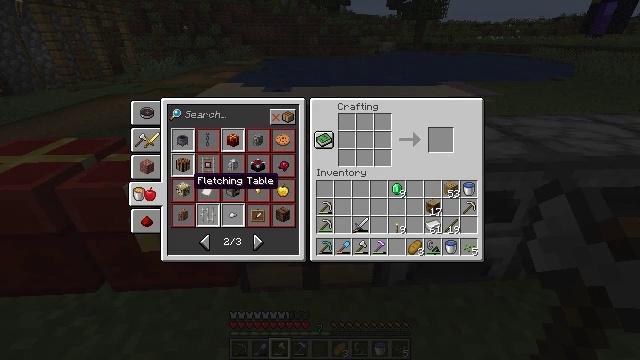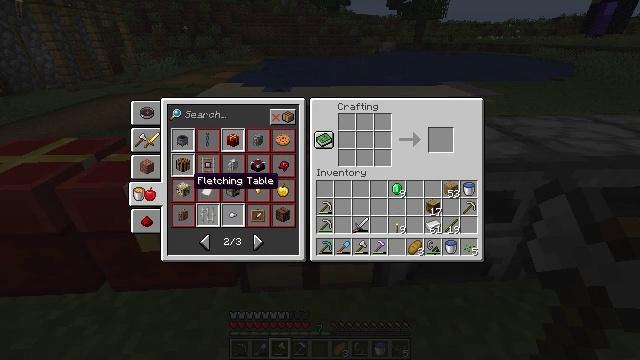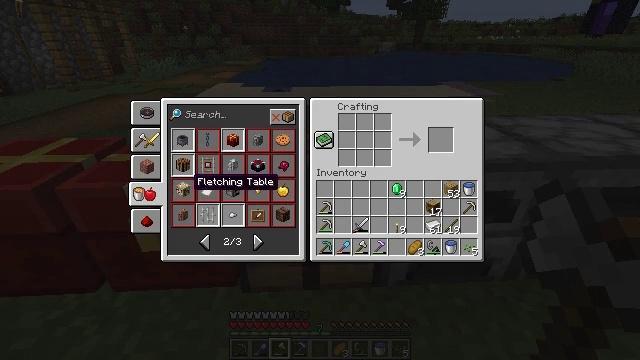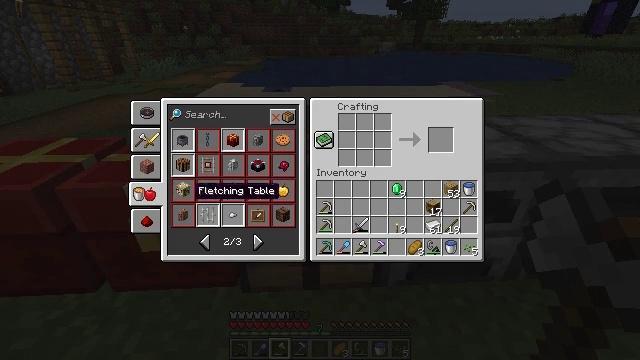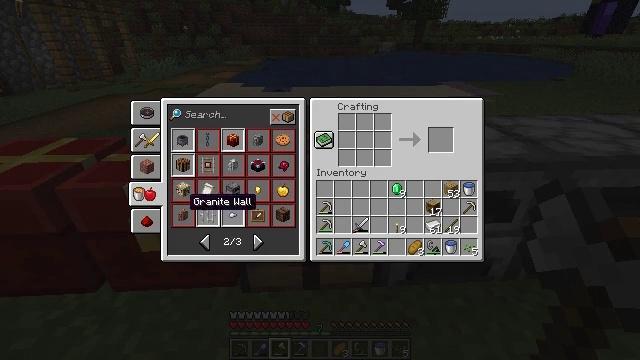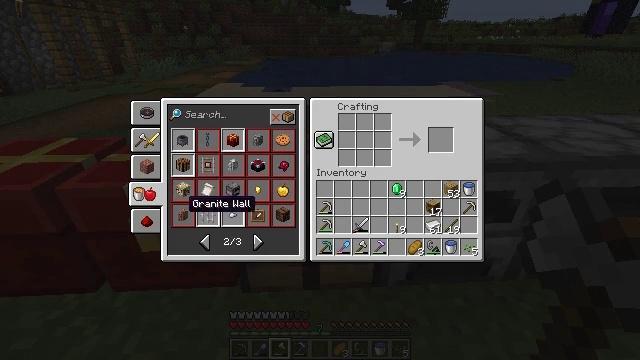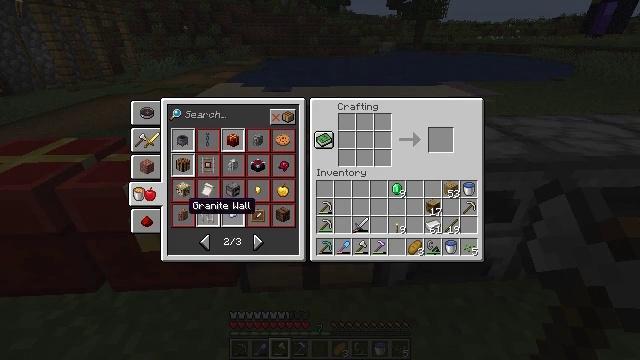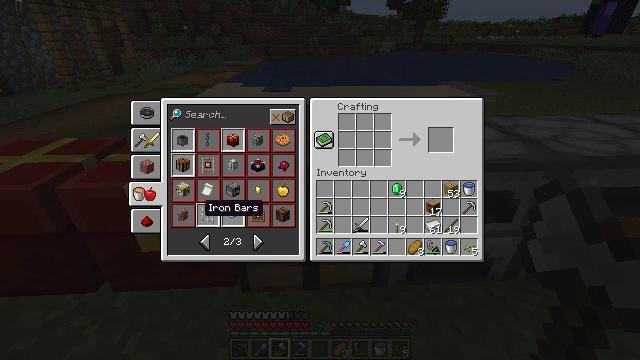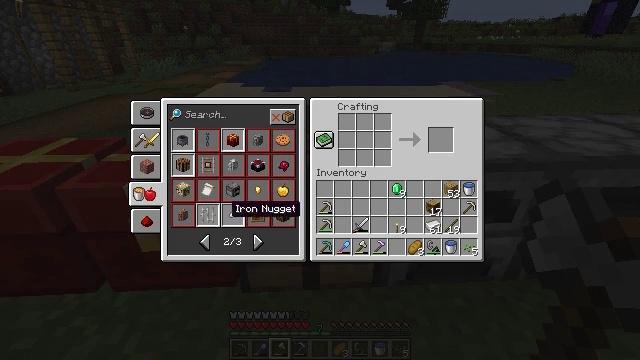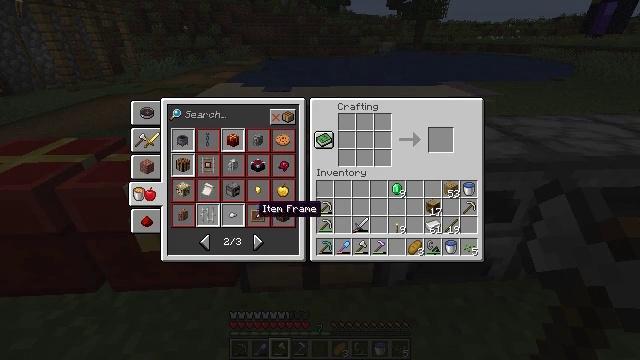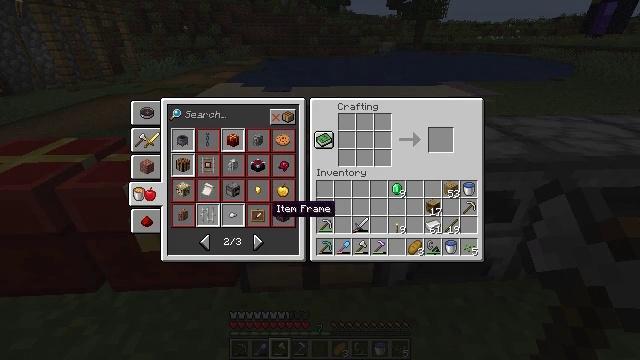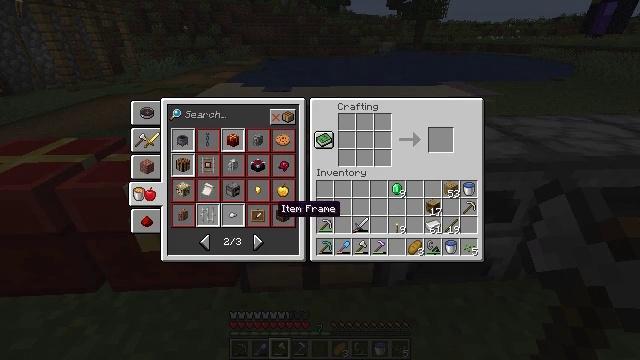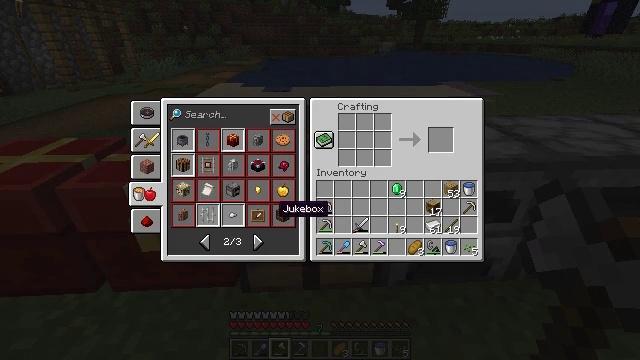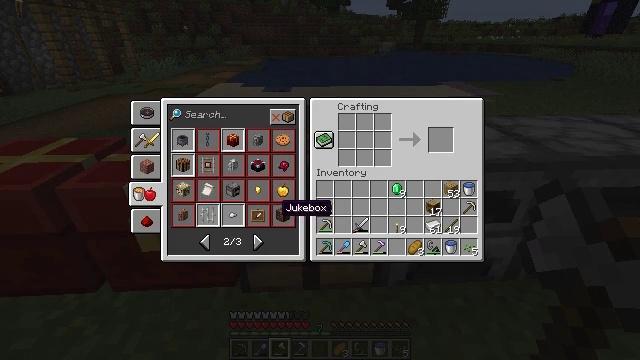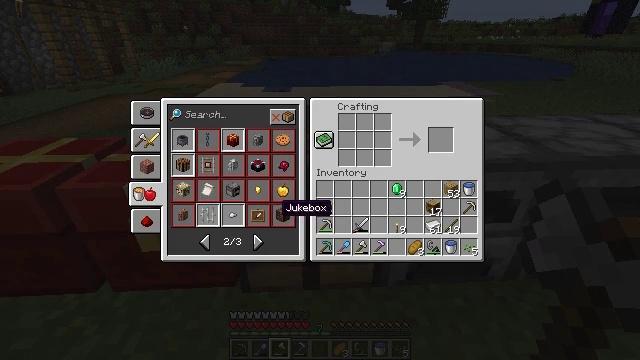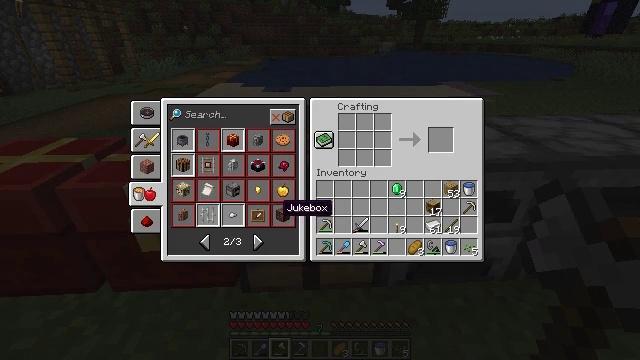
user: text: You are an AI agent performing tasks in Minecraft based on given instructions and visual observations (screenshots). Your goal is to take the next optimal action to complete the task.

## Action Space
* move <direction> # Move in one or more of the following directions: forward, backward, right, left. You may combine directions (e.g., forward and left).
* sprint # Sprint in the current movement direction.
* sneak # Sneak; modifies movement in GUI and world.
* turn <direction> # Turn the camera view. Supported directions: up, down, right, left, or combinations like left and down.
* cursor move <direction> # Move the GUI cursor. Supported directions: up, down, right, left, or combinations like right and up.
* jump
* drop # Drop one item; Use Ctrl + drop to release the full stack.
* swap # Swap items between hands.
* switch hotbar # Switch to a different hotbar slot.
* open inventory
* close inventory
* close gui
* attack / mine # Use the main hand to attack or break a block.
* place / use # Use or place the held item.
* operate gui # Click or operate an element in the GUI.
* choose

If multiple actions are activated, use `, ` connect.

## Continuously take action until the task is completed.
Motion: motion action
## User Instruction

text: Get a smithing table by crafting it.
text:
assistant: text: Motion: no_op
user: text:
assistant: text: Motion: no_op
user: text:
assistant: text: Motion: cursor move down
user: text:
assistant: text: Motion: cursor move down
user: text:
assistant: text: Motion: no_op
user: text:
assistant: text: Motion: no_op
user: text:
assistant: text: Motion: cursor move right
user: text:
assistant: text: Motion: cursor move right
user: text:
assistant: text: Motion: cursor move right
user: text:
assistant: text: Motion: cursor move right
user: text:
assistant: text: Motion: no_op
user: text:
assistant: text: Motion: no_op
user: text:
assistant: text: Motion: no_op
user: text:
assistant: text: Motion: no_op
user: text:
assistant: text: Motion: no_op
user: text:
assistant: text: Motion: no_op
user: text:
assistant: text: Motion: no_op
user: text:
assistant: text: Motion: no_op
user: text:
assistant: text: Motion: no_op
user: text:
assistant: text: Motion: no_op
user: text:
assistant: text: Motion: no_op
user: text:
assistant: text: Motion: no_op
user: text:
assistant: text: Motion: cursor move down
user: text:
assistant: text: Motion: cursor move left and down
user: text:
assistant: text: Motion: no_op
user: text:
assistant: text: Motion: no_op
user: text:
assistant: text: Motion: no_op
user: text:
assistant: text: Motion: operate gui
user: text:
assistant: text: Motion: operate gui
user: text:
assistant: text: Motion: operate gui